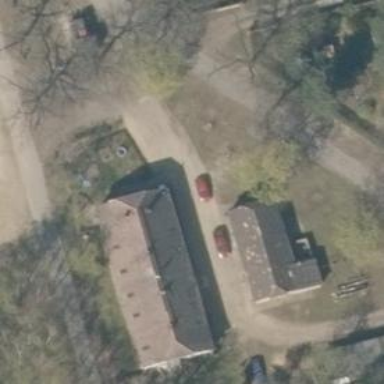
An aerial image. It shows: Half-hipped roof building.